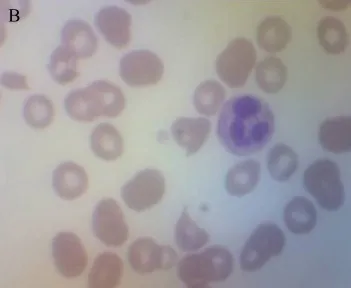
H+E stained peripheral blood smear showing shistocytes, 100X power. POD#4. Courtesy of Dr. Sybil Irwin, Department of Pathology, Moses Taylor Hospital, Scranton, PA.
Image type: pathology (giemsa)